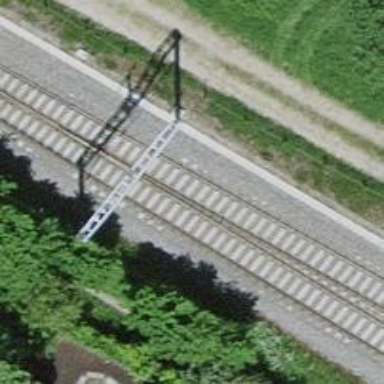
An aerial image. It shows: Single railway track with electrified contact line.